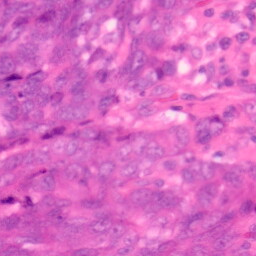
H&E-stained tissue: Colon